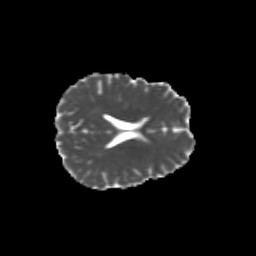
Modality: MD
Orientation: axial
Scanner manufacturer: siemens
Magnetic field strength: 3 T
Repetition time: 9.2 s
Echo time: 0.084 s